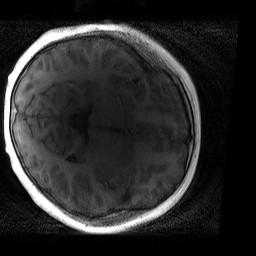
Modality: T1w
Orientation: axial
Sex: male
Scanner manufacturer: siemens
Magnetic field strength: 3 T
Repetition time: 1.9 s
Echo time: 0.00243 s